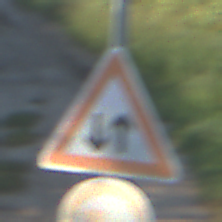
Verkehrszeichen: Gegenverkehr
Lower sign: UeberholverbotKraftfahrzeuge
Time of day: MorningAfternoon
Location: Outdoor (RoadRail)
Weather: Clear
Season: NotSpecified
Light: Natural